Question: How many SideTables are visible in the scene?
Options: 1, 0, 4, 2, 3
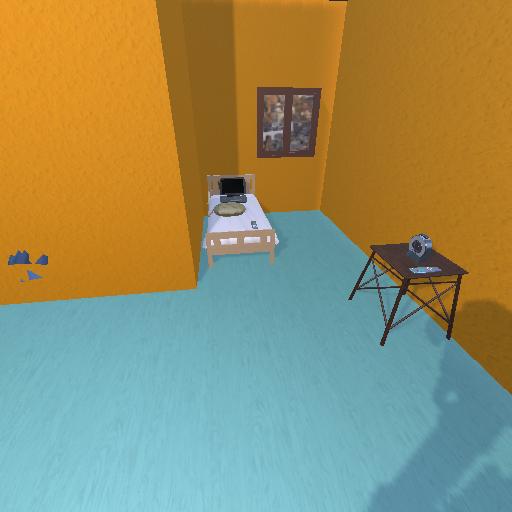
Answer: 1